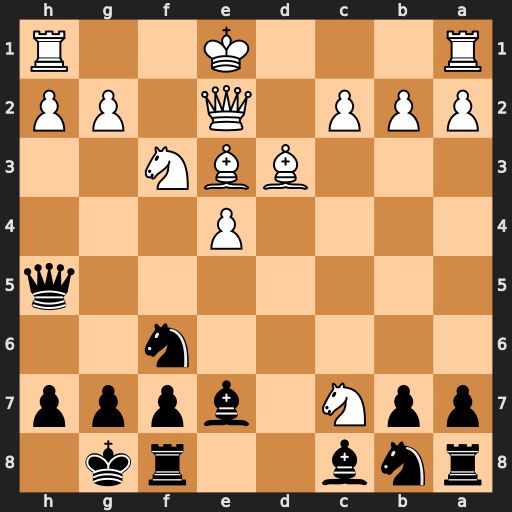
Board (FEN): rnb2rk1/ppN1bppp/5n2/7q/4P3/3BBN2/PPP1Q1PP/R3K2R
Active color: b
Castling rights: KQ
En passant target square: -
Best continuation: Qa5+ c3 Qxc7